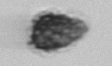
Label: Syracosphaera_pulchra